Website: lowes
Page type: customer-info-address
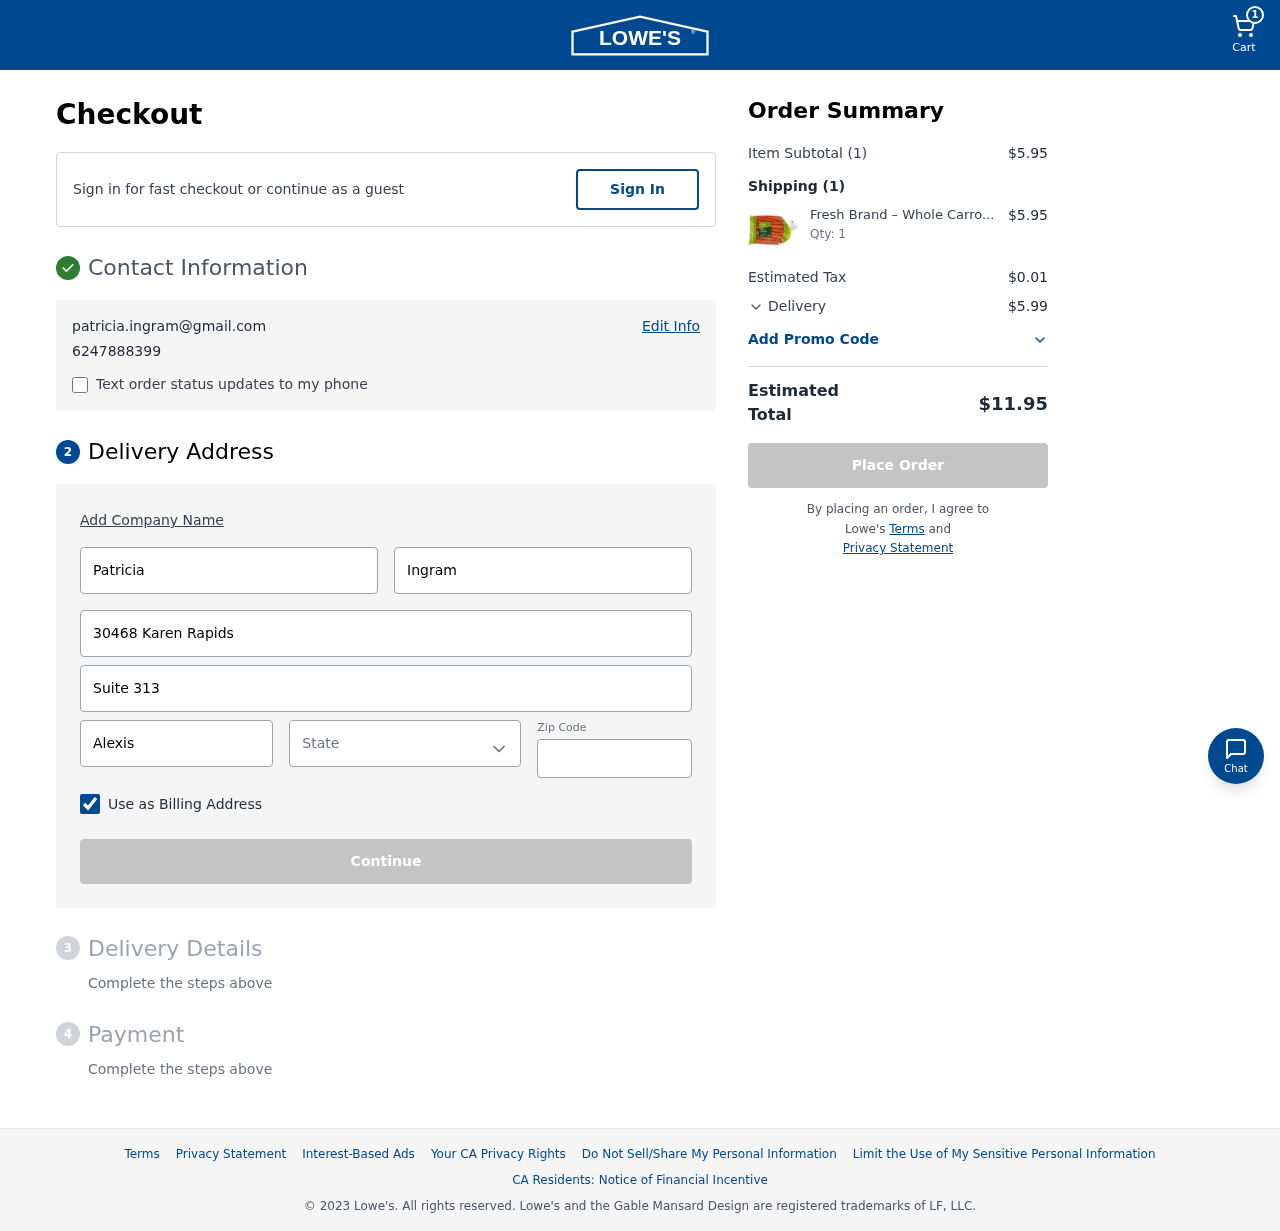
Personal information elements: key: PII_CITY
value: Alexisbury
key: PII_EMAIL
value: patricia.ingram@gmail.com
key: PII_FIRSTNAME
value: Patricia
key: PII_LASTNAME
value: Ingram
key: PII_PHONE
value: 6247888399
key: PII_POSTCODE
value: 64869
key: PII_STATE
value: Colorado
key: PII_STREET
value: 30468 Karen Rapids
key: PII_STREET2
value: Suite 313
Product elements: key: PRODUCT1_NAME
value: Fresh Brand – Whole Carrots, 5 lb
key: PRODUCT1_QUANTITY
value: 1
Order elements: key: ORDER_NUM_ITEMS
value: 1
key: ORDER_SUBTOTAL
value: $5.95
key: ORDER_NUM_ITEMS2
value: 1
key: ORDER_SUBTOTAL2
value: $5.95
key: ORDER_TAX
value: $0.01
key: ORDER_SHIPPING_COST
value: $5.99
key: ORDER_TOTAL
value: $11.95